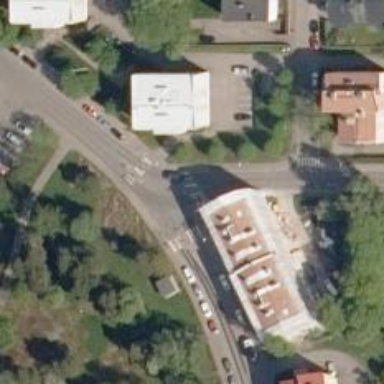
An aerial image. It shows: Marked crossing with pedestrian island.